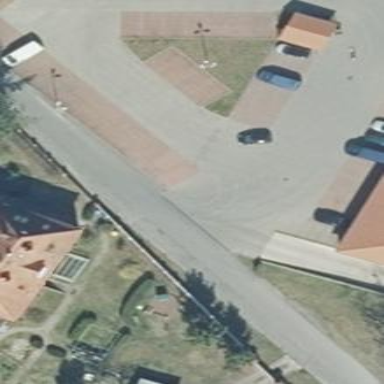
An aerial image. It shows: Parking aisle with paving stones.